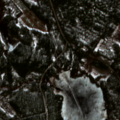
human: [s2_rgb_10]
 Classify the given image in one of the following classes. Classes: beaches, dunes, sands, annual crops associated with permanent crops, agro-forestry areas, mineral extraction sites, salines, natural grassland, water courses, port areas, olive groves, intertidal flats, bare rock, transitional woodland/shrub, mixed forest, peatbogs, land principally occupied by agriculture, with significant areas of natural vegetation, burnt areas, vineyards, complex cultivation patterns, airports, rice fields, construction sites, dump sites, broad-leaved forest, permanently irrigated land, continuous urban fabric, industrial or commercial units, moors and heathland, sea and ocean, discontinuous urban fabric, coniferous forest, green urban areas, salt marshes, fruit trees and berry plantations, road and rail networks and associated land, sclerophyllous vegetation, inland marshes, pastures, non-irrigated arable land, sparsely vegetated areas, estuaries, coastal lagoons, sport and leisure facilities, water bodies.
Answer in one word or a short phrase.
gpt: coniferous forest, water bodies